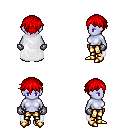
a pixel art fantasy rpg character, female body template, dark elf, purple skin, white cape, gold greaves, red short bangs hairstyle, metal gloves, gold boots, four views (front, back, left, right), 2x2 character sprite sheet, small pixel art, hard edges, no anti-aliasing